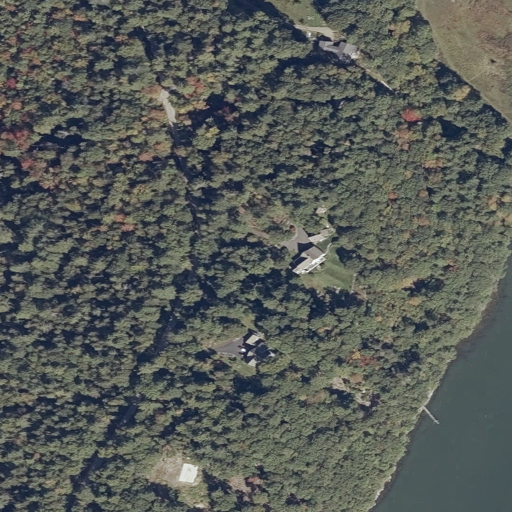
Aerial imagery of mountain in Maine named High Head containing evergreen forest, deciduous forest, mixed forest, open development, open water, herbaceous wetlands, low intensity development, woody wetlands, and grassland